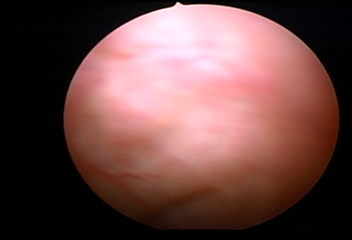
Modality: WLC
Class: Normal mucosa
Bladder cancer association: No